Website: bh-photo
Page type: gifting
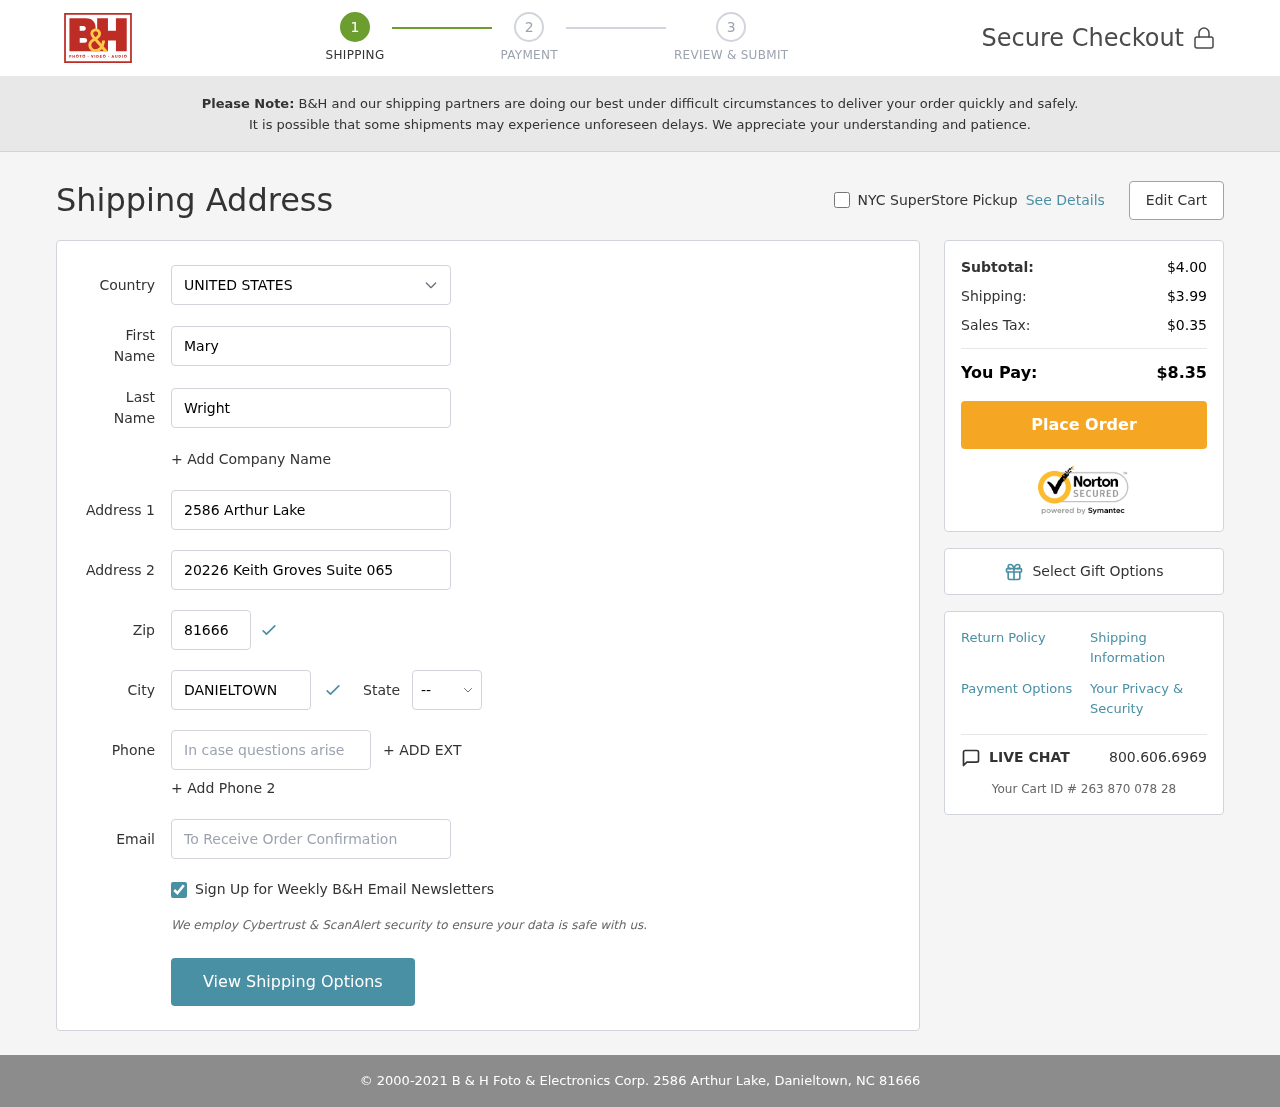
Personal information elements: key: PII_CITY
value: Danieltown
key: PII_COUNTRY
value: United States
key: PII_EMAIL
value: mwright@yahoo.com
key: PII_FIRSTNAME
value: Mary
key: PII_LASTNAME
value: Wright
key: PII_PHONE
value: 4517720695
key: PII_POSTCODE
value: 81666
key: PII_STATE_ABBR
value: NC
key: PII_STREET
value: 2586 Arthur Lake
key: PII_STREET2
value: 20226 Keith Groves Suite 065
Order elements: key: ORDER_SUBTOTAL
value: $4.00
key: ORDER_SHIPPING_COST
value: $3.99
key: ORDER_TAX
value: $0.35
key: ORDER_TOTAL
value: $8.35
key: ORDER_ID
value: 263 870 078 28